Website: macys
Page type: billing-address
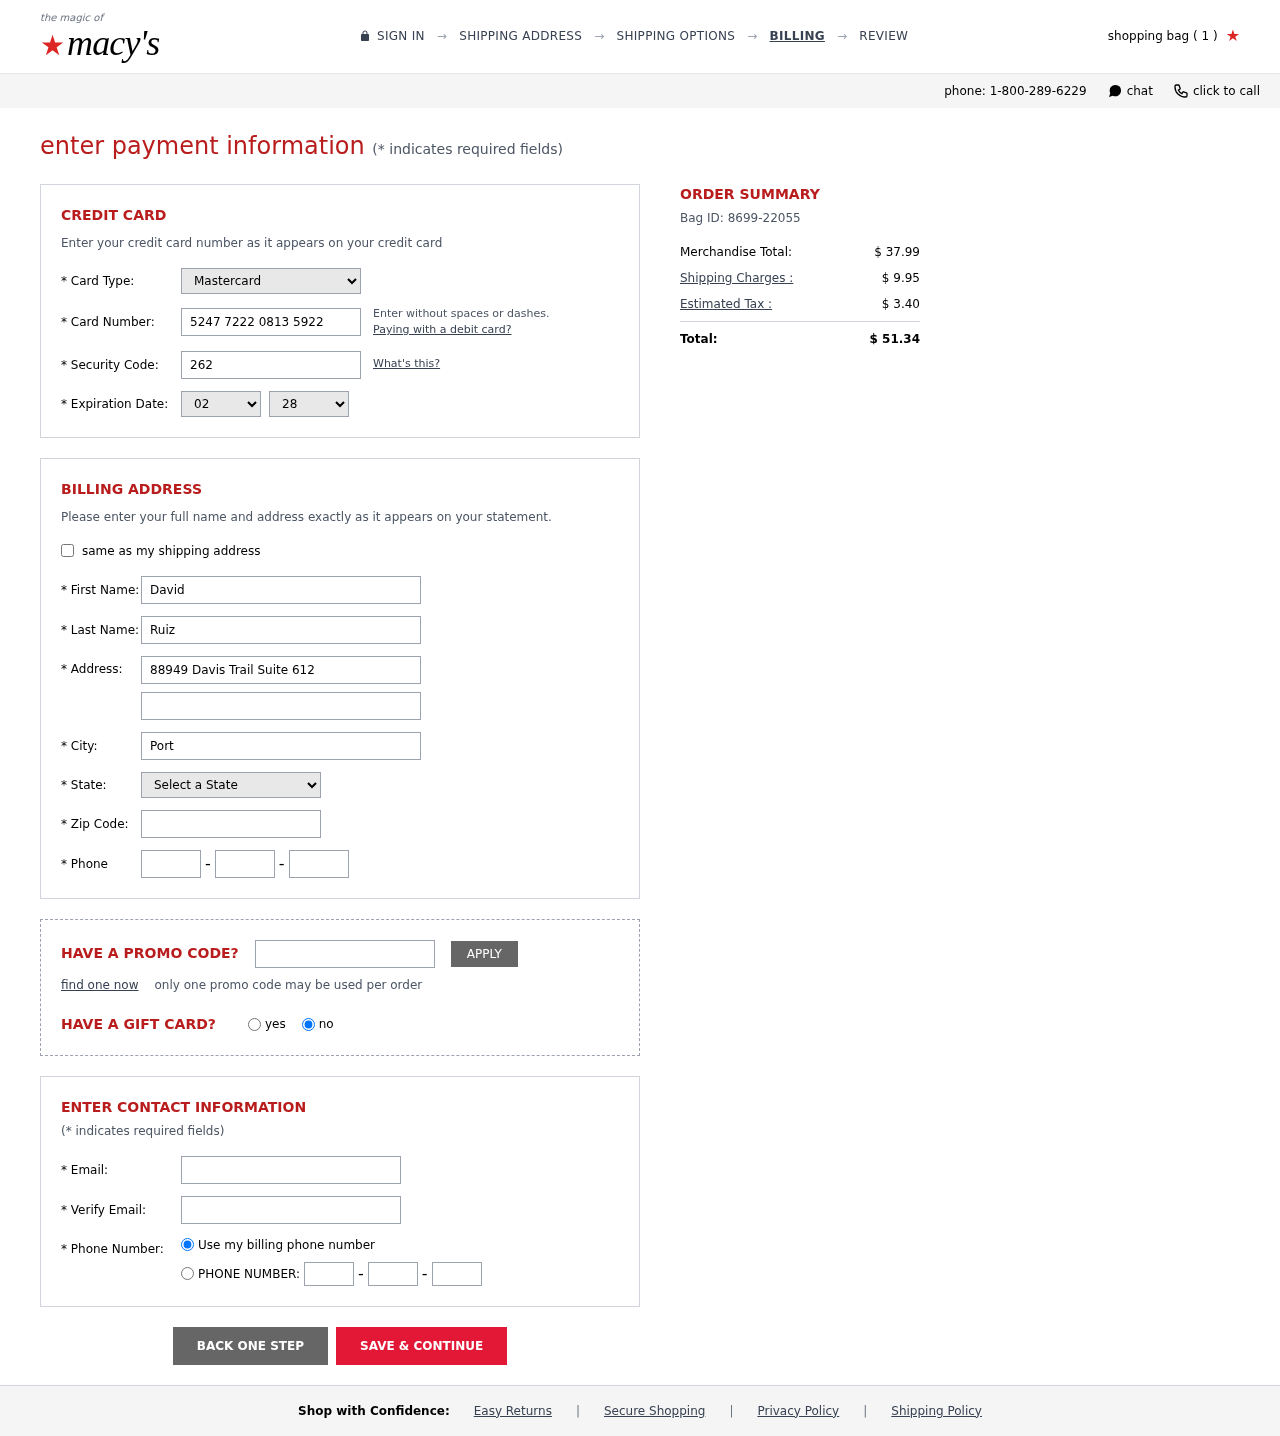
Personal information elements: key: PII_CARD_CVV
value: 262
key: PII_CARD_EXPIRY_MONTH
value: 02
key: PII_CARD_EXPIRY_YEAR
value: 28
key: PII_CARD_NUMBER
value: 5247 7222 0813 5922
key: PII_CARD_TYPE
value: Mastercard
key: PII_CITY
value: Port David
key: PII_EMAIL
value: davidruiz@gmail.com
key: PII_FIRSTNAME
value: David
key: PII_LASTNAME
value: Ruiz
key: PII_PHONE_AREA
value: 443
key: PII_PHONE_PREFIX
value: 376
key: PII_PHONE_SUFFIX
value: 0070
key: PII_POSTCODE
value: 08168
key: PII_STATE_ABBR
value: MH
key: PII_STREET
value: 88949 Davis Trail Suite 612
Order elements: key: ORDER_NUM_ITEMS
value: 1
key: ORDER_ID
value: Bag ID: 8699-22055
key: ORDER_SUBTOTAL
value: $ 37.99
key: ORDER_SHIPPING_COST
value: $ 9.95
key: ORDER_TAX
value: $ 3.40
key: ORDER_TOTAL
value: $ 51.34